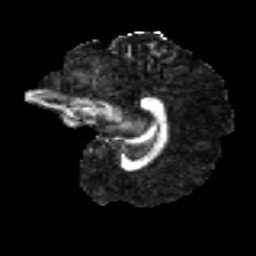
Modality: FA
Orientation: sagittal
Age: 28
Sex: female
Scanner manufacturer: ge
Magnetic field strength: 3 T
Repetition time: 7.8 s
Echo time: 0.0606 s